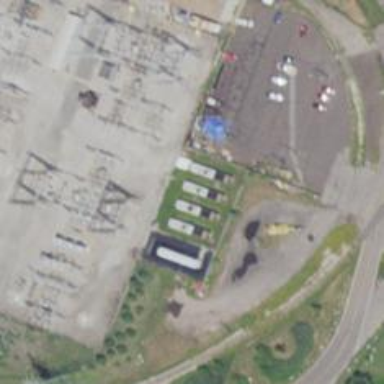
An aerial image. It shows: Generator is pictured.